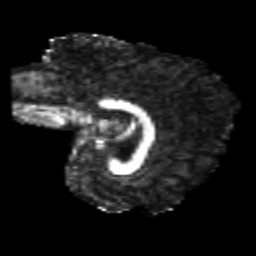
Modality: FA
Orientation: sagittal
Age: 20
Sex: female
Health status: healthy
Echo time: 0.074 s